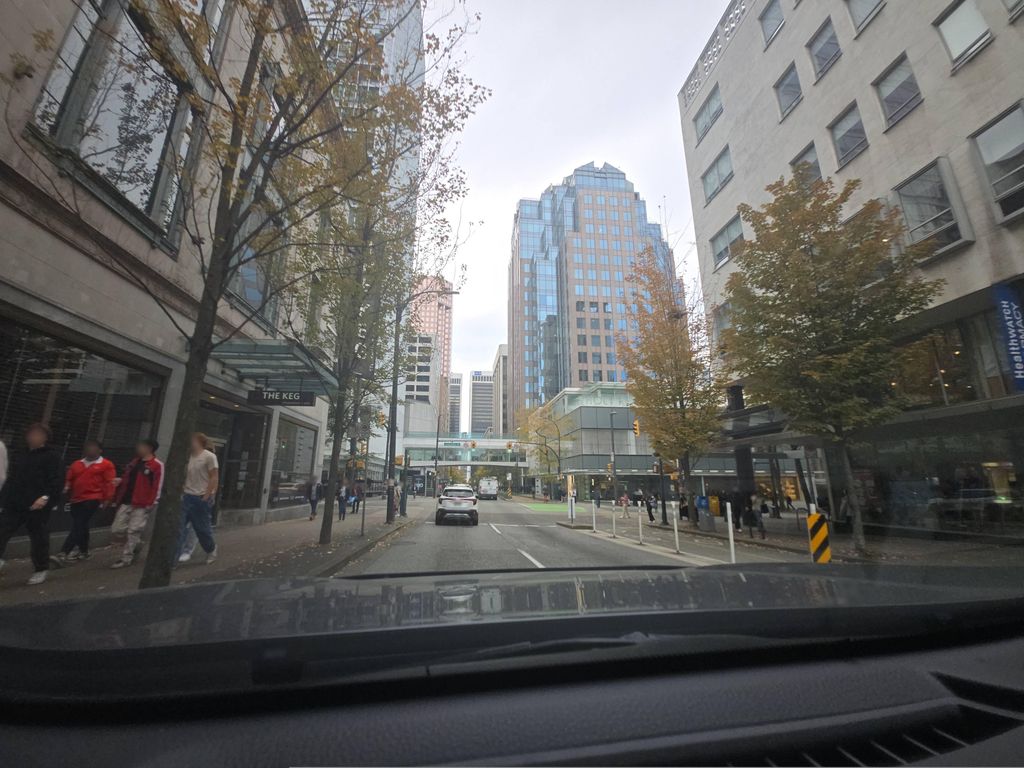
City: vancouver